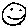
Label: smiley face